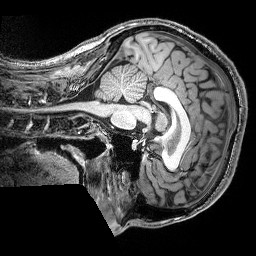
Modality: T1w
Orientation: sagittal
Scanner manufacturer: siemens
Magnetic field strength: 3 T
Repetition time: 2.5 s
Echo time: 0.00343 s